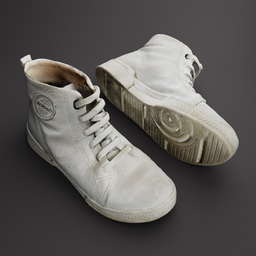
Label: people